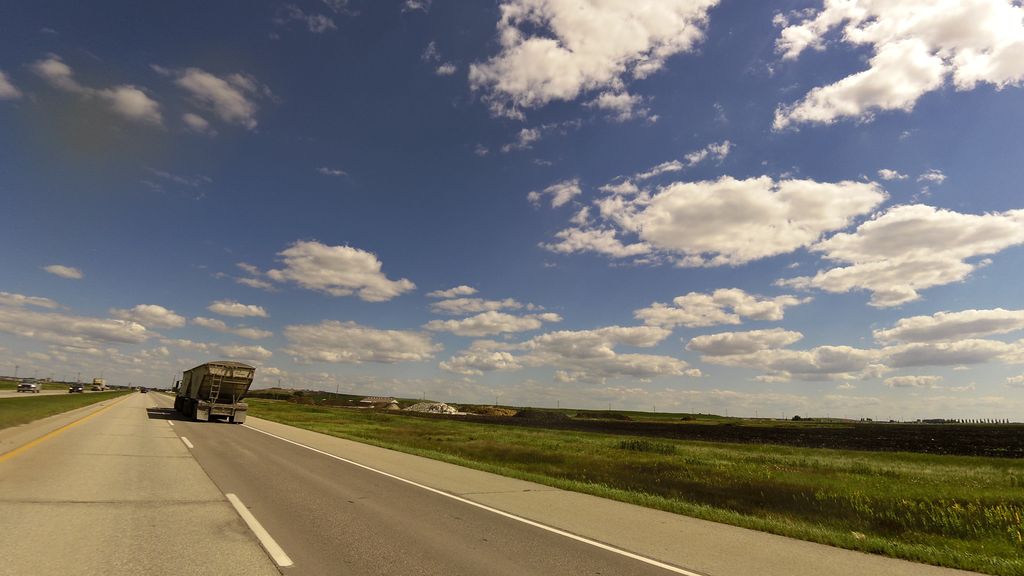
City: winnipeg